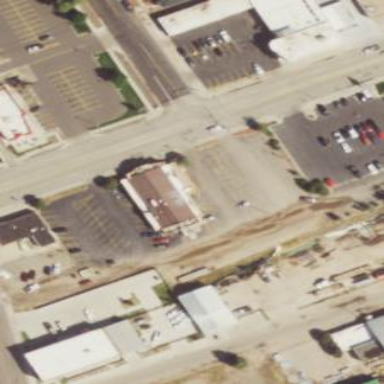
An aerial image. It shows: Parking area with asphalt surface.